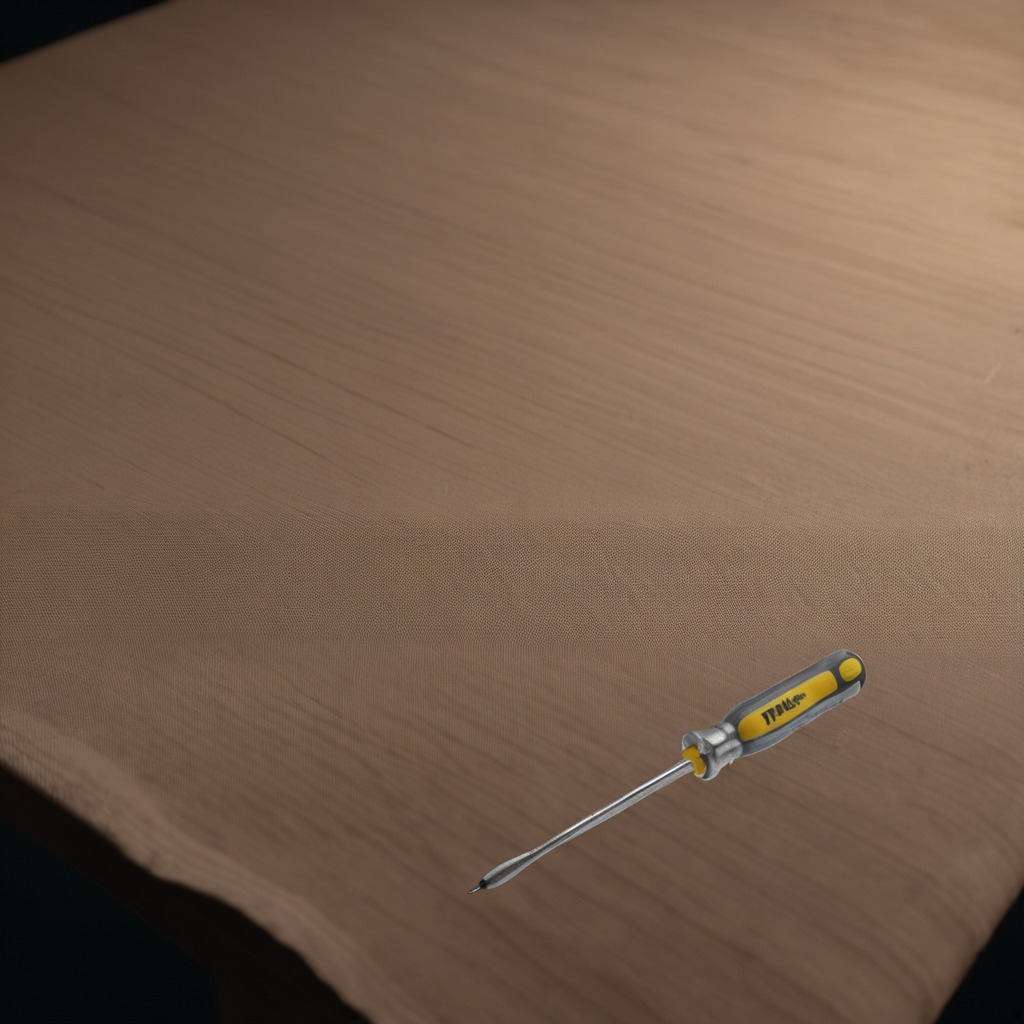
A screwdriver is lying on a wooden table inside a workshop at night with soft shadows beneath the cloth.